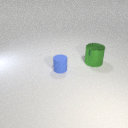
large green metal cylinder behind small blue rubber cylinder